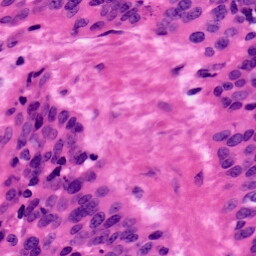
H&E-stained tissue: Ovarian